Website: crate-barrel
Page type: receipt
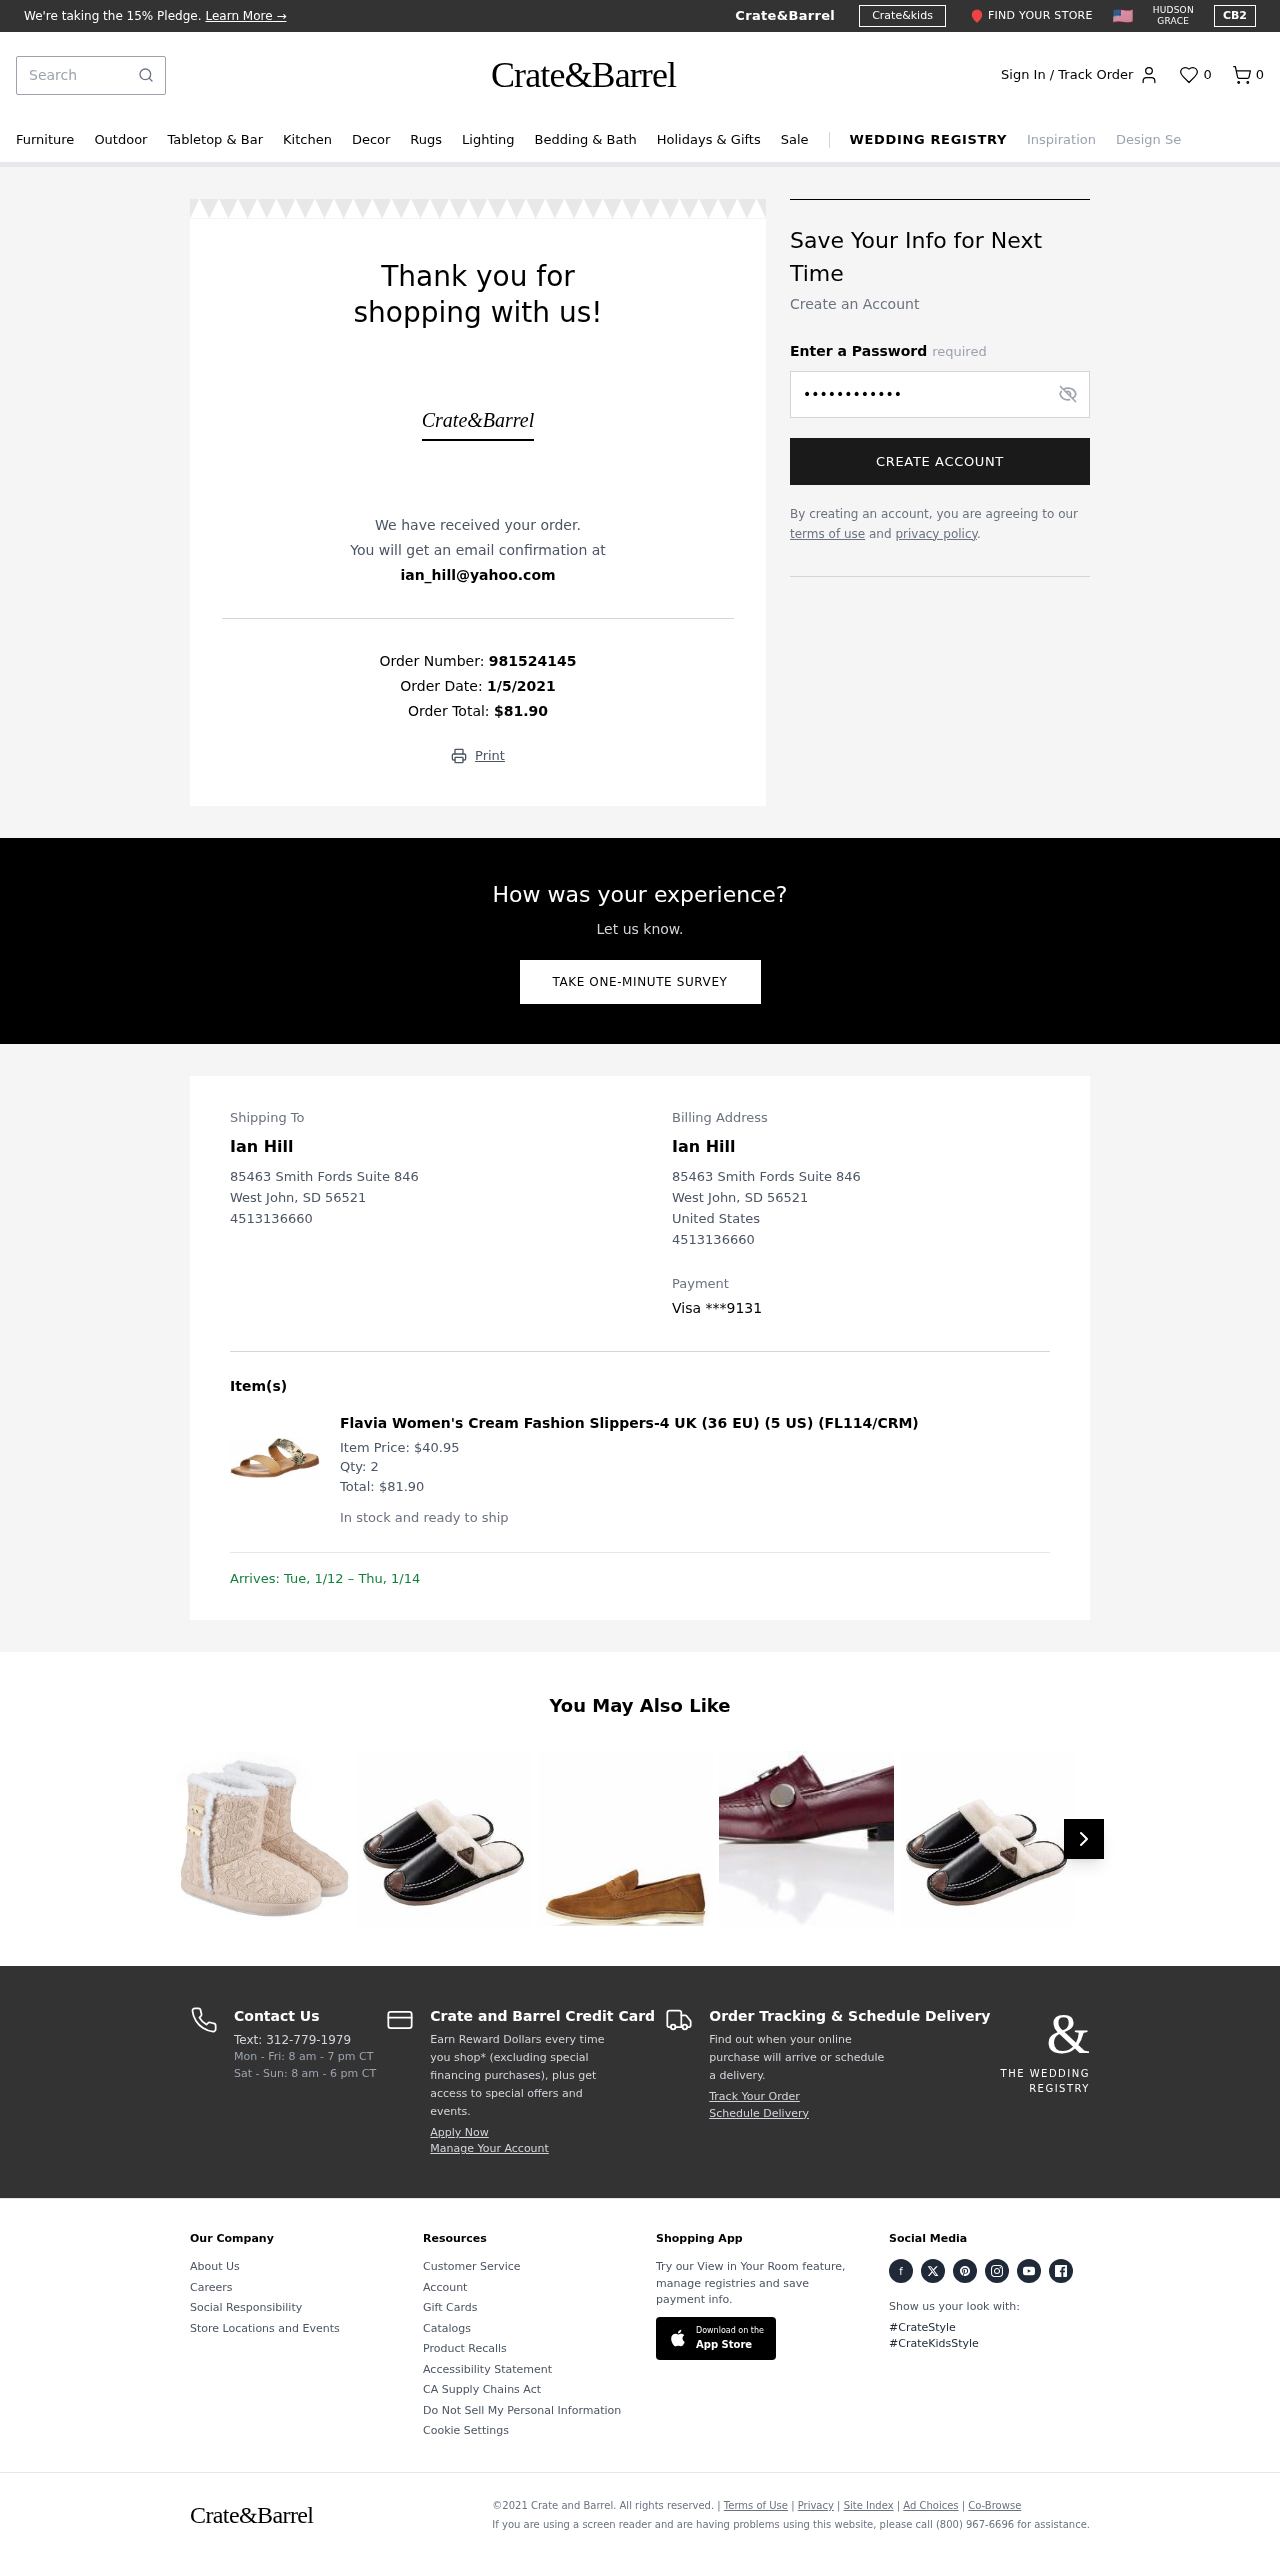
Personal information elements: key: PII_CARD_LAST4
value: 9131
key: PII_CARD_TYPE
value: Visa
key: PII_CITY
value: West John
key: PII_COUNTRY
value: United States
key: PII_EMAIL
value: ian_hill@yahoo.com
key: PII_FULLNAME
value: Ian Hill
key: PII_PHONE
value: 4513136660
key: PII_POSTCODE
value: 56521
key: PII_STATE_ABBR
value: SD
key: PII_STREET
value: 85463 Smith Fords Suite 846
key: PII_FULLNAME2
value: Ian Hill
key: PII_STREET2
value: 85463 Smith Fords Suite 846
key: PII_CITY2
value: West John
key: PII_STATE_ABBR2
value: SD
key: PII_POSTCODE2
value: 56521
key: PII_PHONE2
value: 4513136660
Product elements: key: PRODUCT1_NAME
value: Flavia Women's Cream Fashion Slippers-4 UK (36 EU) (5 US) (FL114/CRM)
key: PRODUCT1_PRICE
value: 40.95
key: PRODUCT1_QUANTITY
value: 2
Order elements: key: ORDER_NUM_ITEMS
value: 0
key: ORDER_ID
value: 981524145
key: ORDER_DATE
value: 1/5/2021
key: ORDER_TOTAL
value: $81.90
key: ORDER_ITEM_TOTAL
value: $81.90
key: ORDER_DELIVERY_DATE
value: Tue, 1/12 – Thu, 1/14
Search elements: key: HEADER_SEARCH
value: Search
Other elements: key: FAVORITES_COUNT
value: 0